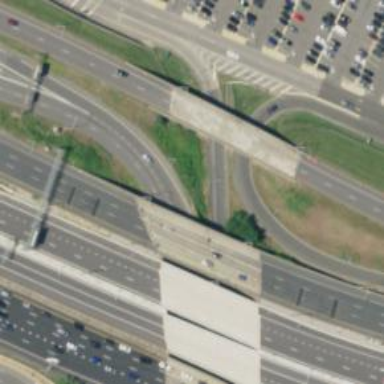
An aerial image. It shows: Motorway bridge.